Question: I designed a custom UIPicker for my iOS app and now i don't know how to implement it. I am new to iOS and i thought the Picker would be customizable but i think i was wrong.
Here is an image of it:

It's very minimalistic and simple so i think there has to be a way to implement it somehow? It would have 2 components and should behave as a usual UIPicker.
As far as i have seen the UIPicker class is only customizable to a certain degree, like changing the font size but not nearly as much as i would need it.
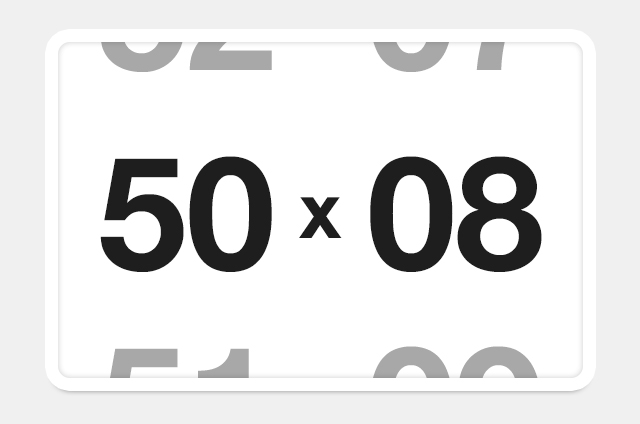
Answer: If your set of values is fairly small you could use two vertical UIScrollViews side-by-side, with a tall content area containing all your values.
Set the scrollviews to to 'paged' mode (where the page size is the height of one of your digits) - so the scrolling stops at each digit.
I think that'd work fine. If you have a huge number of possible values it'd take a lot of memory, but for a few it'd work.
EDIT: Looks like this control <URL> could be a useful starting point for customisation. Haven't tried it myself.